Aerial crown-view tile of a tropical tree (Barro Colorado Island, Panama), acquired 20250217:
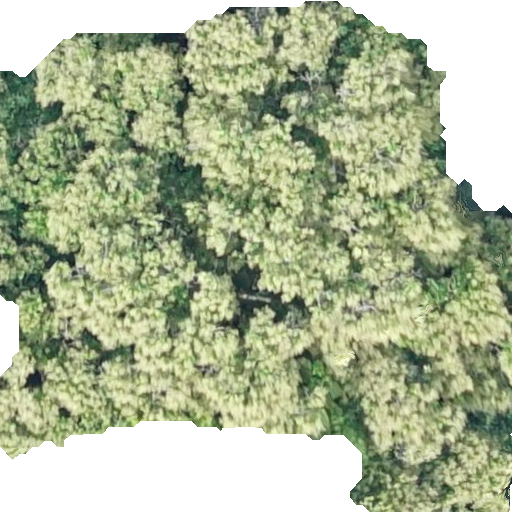
Species: Anacardium excelsum
GBIF accepted scientific name: Anacardium excelsum
Crown area: 352.081 m²